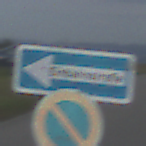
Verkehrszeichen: EinbahnstrasseLinksweisend
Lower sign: EingeschraenktesHalteverbot
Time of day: SunriseSunset
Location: Outdoor (Nature)
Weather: PartlyCloudy
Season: NotSpecified
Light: Natural